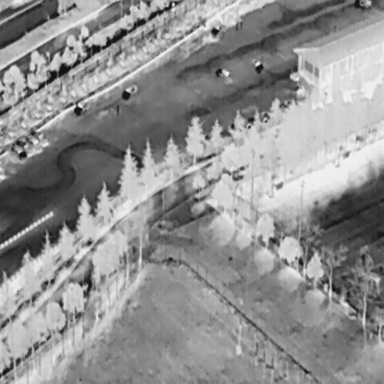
There are 12 objects shown in the infrared image, including nine Cars, and three People.